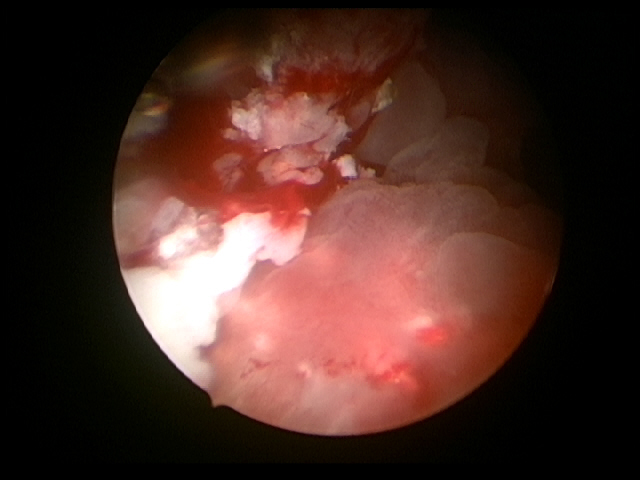
Modality: WLC
Class: Non-malignant
Subclass: BenignNOS
Lesion: L1
Morphology: Non-papillary
Bladder cancer association: No